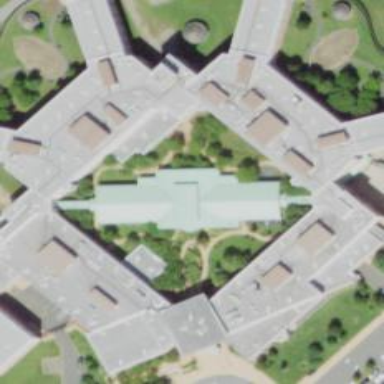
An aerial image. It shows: Healthcare facility identified as hospital.